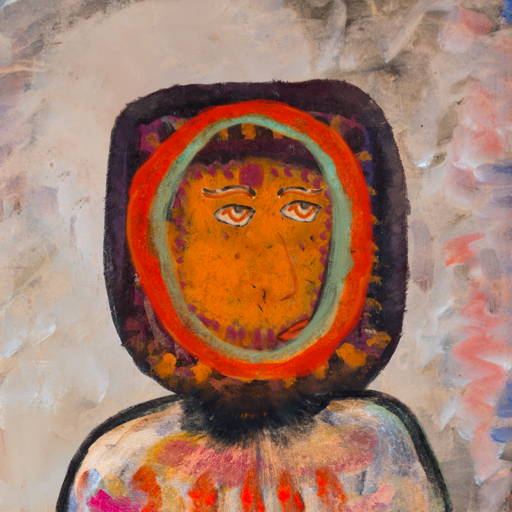
Background: Roy_Bahadur, Head And Neck Side: Doll_w_Hair, Face Side: Experience, Bust: Childish, Hair Side: Sisters, Head Accessory: Blank, Second Necklace: Blank, Necklace: Blank, Baby: Blank